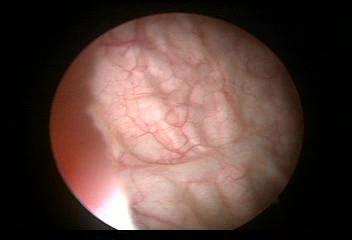
Modality: WLC
Class: Normal mucosa
Bladder cancer association: No